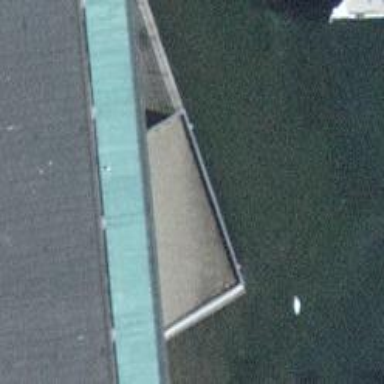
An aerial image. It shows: White hut with flat gray roof.